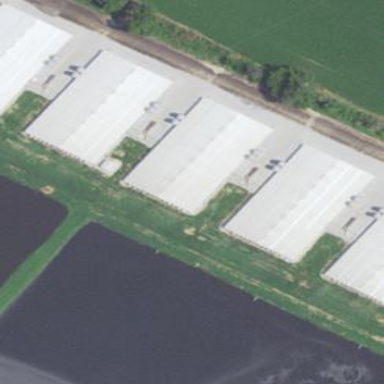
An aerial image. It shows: Farm auxiliary building.